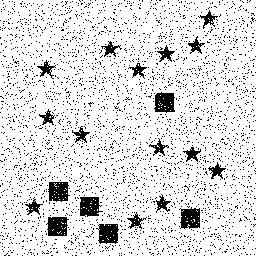
Squares: 6
Triangles: 0
Stars: 14
Total shapes: 20